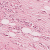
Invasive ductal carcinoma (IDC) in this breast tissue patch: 1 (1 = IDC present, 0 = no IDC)